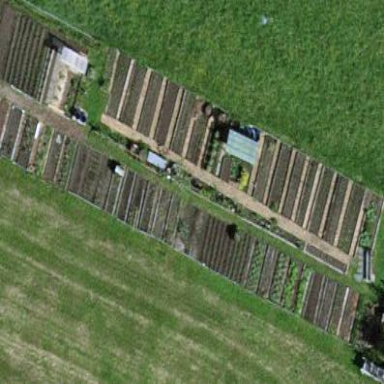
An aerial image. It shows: Area designated for allotments.